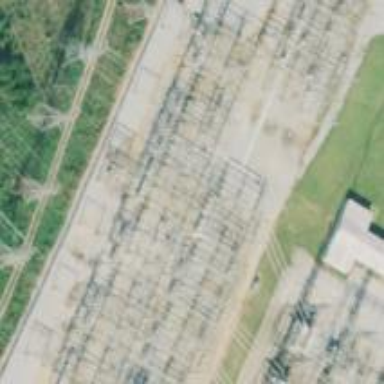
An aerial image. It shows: Switch used for power control.